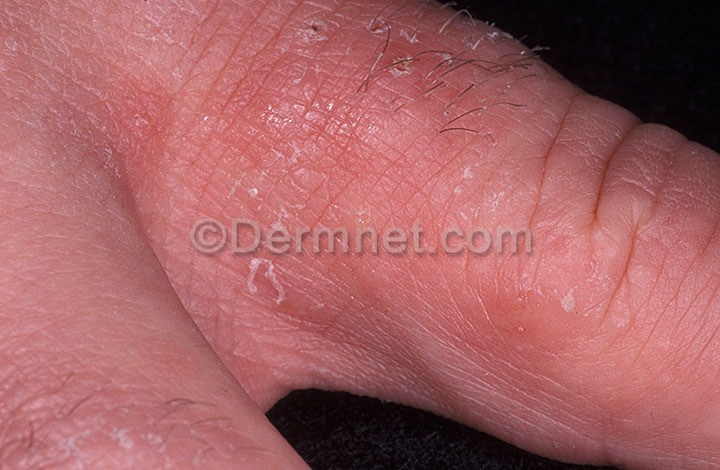
Disease: Scabies Lyme Disease and other Infestations and Bites